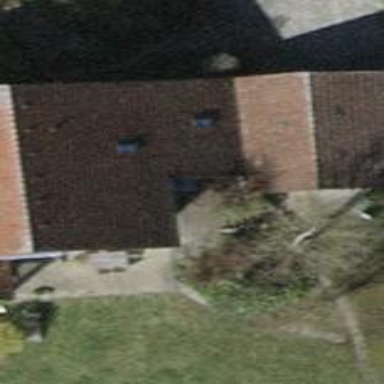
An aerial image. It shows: Garage.